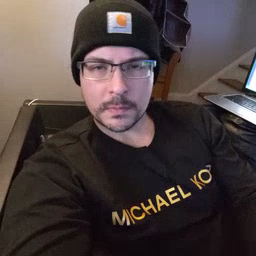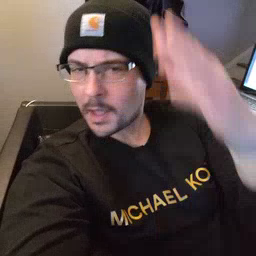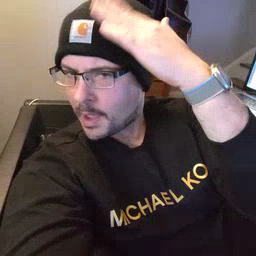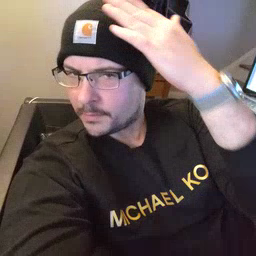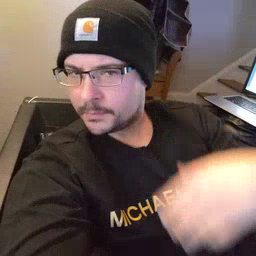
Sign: hat